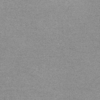
Label: dusty